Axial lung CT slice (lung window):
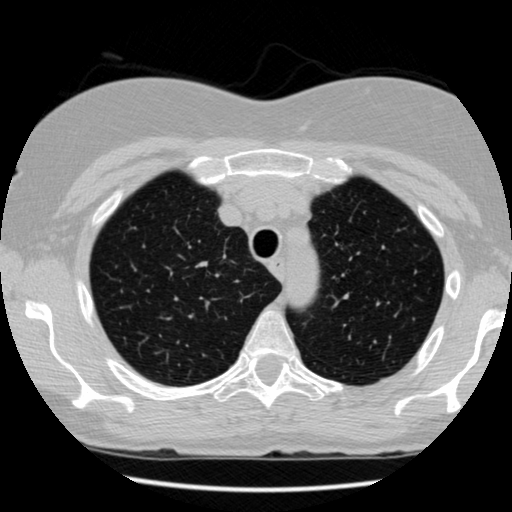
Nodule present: no